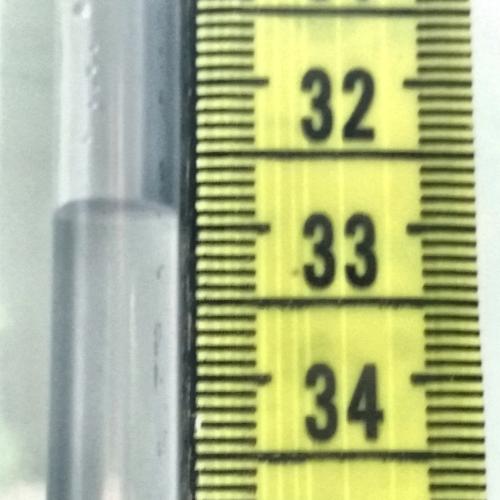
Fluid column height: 32.9 cm